Question: I basically have a table which happens to get these sort of rows:
'''
<tr>
<td>H</td>
</tr>
<tr>
<td>E</td>
<td>L</td>
<td>L</td>
<td>O</td>
<td>!</td>
</tr>
'''
So as I've added some visual classes like '.primary' or '.info' to each row and even got '.table-hover' table looks kinda strange.

In example above, last row got two columns and first one got only one. What should I do so the table rows expand along the whole table width?
This is the html rendering (Jade) used to produce the same table in example:
'''
.table-responsive
table.table.table-bordered.table-hover(style='max-width: none;')
tbody
tr(ng-show='beenEvaluated')
th(colspan='4') Token re2
th(colspan='4') Lexema
tr(ng-repeat='(tokenRe2,lex) in re2Captures' ng-init='re2s = lex').info
td(colspan='4') {{tokenRe2}}
td(ng-repeat= 'i in lex track by $index' style='border:none;' colspan='4')
li {{i}}
'''
As it can be seen, I tried with colspan but got not results...
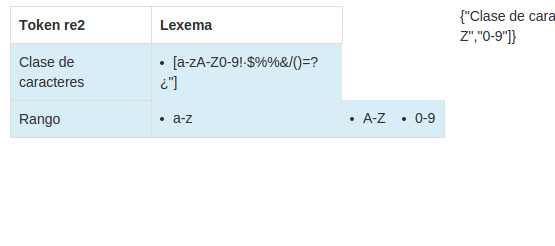
Answer: You're looking for the 'colspan' attribute on the '<td>' tags.
'''
<td colspan="2">H</td>
'''
That will make the '<td>' two columns long. This can be applied to '<th>' tags as well, so use accordingly.
Hope that helps!
<URL>
How colspan works:
'''
+----+----+----+
| | | |
+----+----+----+----+
| | | | |
+----+----+----+----+
'''
This is a table with the structure:
'''
<tr>
<th></th>
<th></th>
<th></th>
</tr>
<tr>
<td></td>
<td></td>
<td></td>
<td></td>
'''
To make the table even, we'd add an extra 'colspan' on the last '<th>' of the first row:
'''
<tr>
<th></th>
<th></th>
<th colspan="2"></th>
</tr>
'''
So the table would look like this:
'''
+----+----+----+----+
| | | |
+----+----+----+----+
| | | | |
+----+----+----+----+
'''
TL:DR 'colspan' fills in space depending the other rows in the table. Use accordingly.